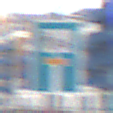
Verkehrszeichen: SackgasseRadverkehrFussgaengerDurchlaessig
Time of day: MorningAfternoon
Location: Outdoor (Urban)
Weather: Overcast
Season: NotSpecified
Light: Natural